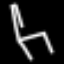
Label: chair